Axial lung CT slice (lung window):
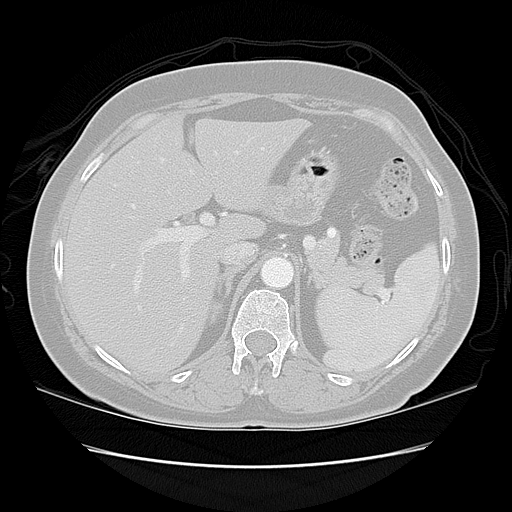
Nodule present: no